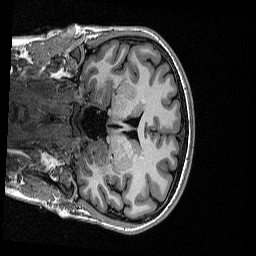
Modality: T1w
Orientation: coronal
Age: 23
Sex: female
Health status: healthy
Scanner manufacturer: siemens
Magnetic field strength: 1.5 T
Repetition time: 2.73 s
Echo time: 0.00357 s